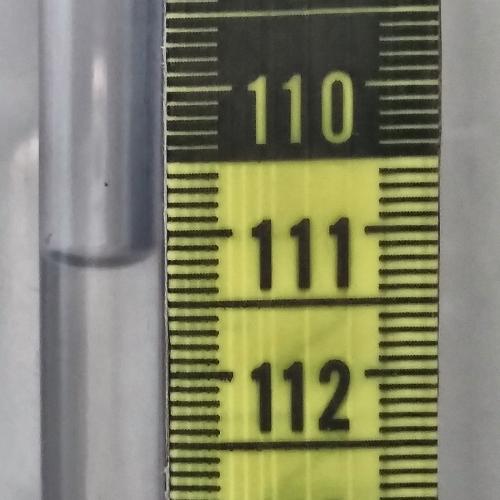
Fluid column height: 111.2 cm